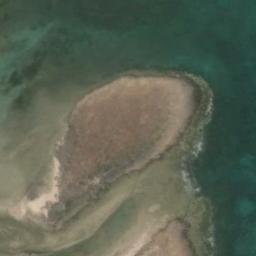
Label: island